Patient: sex M, age 48
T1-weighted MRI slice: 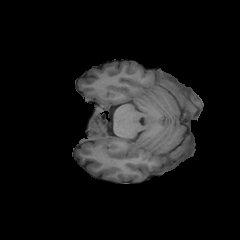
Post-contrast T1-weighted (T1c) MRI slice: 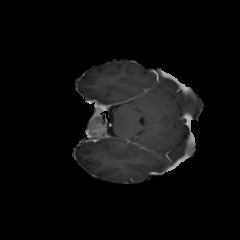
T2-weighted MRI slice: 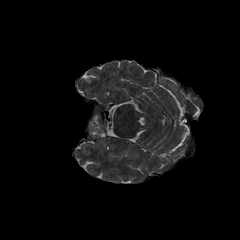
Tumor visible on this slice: no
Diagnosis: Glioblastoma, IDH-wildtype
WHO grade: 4